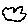
Label: cloud